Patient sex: M
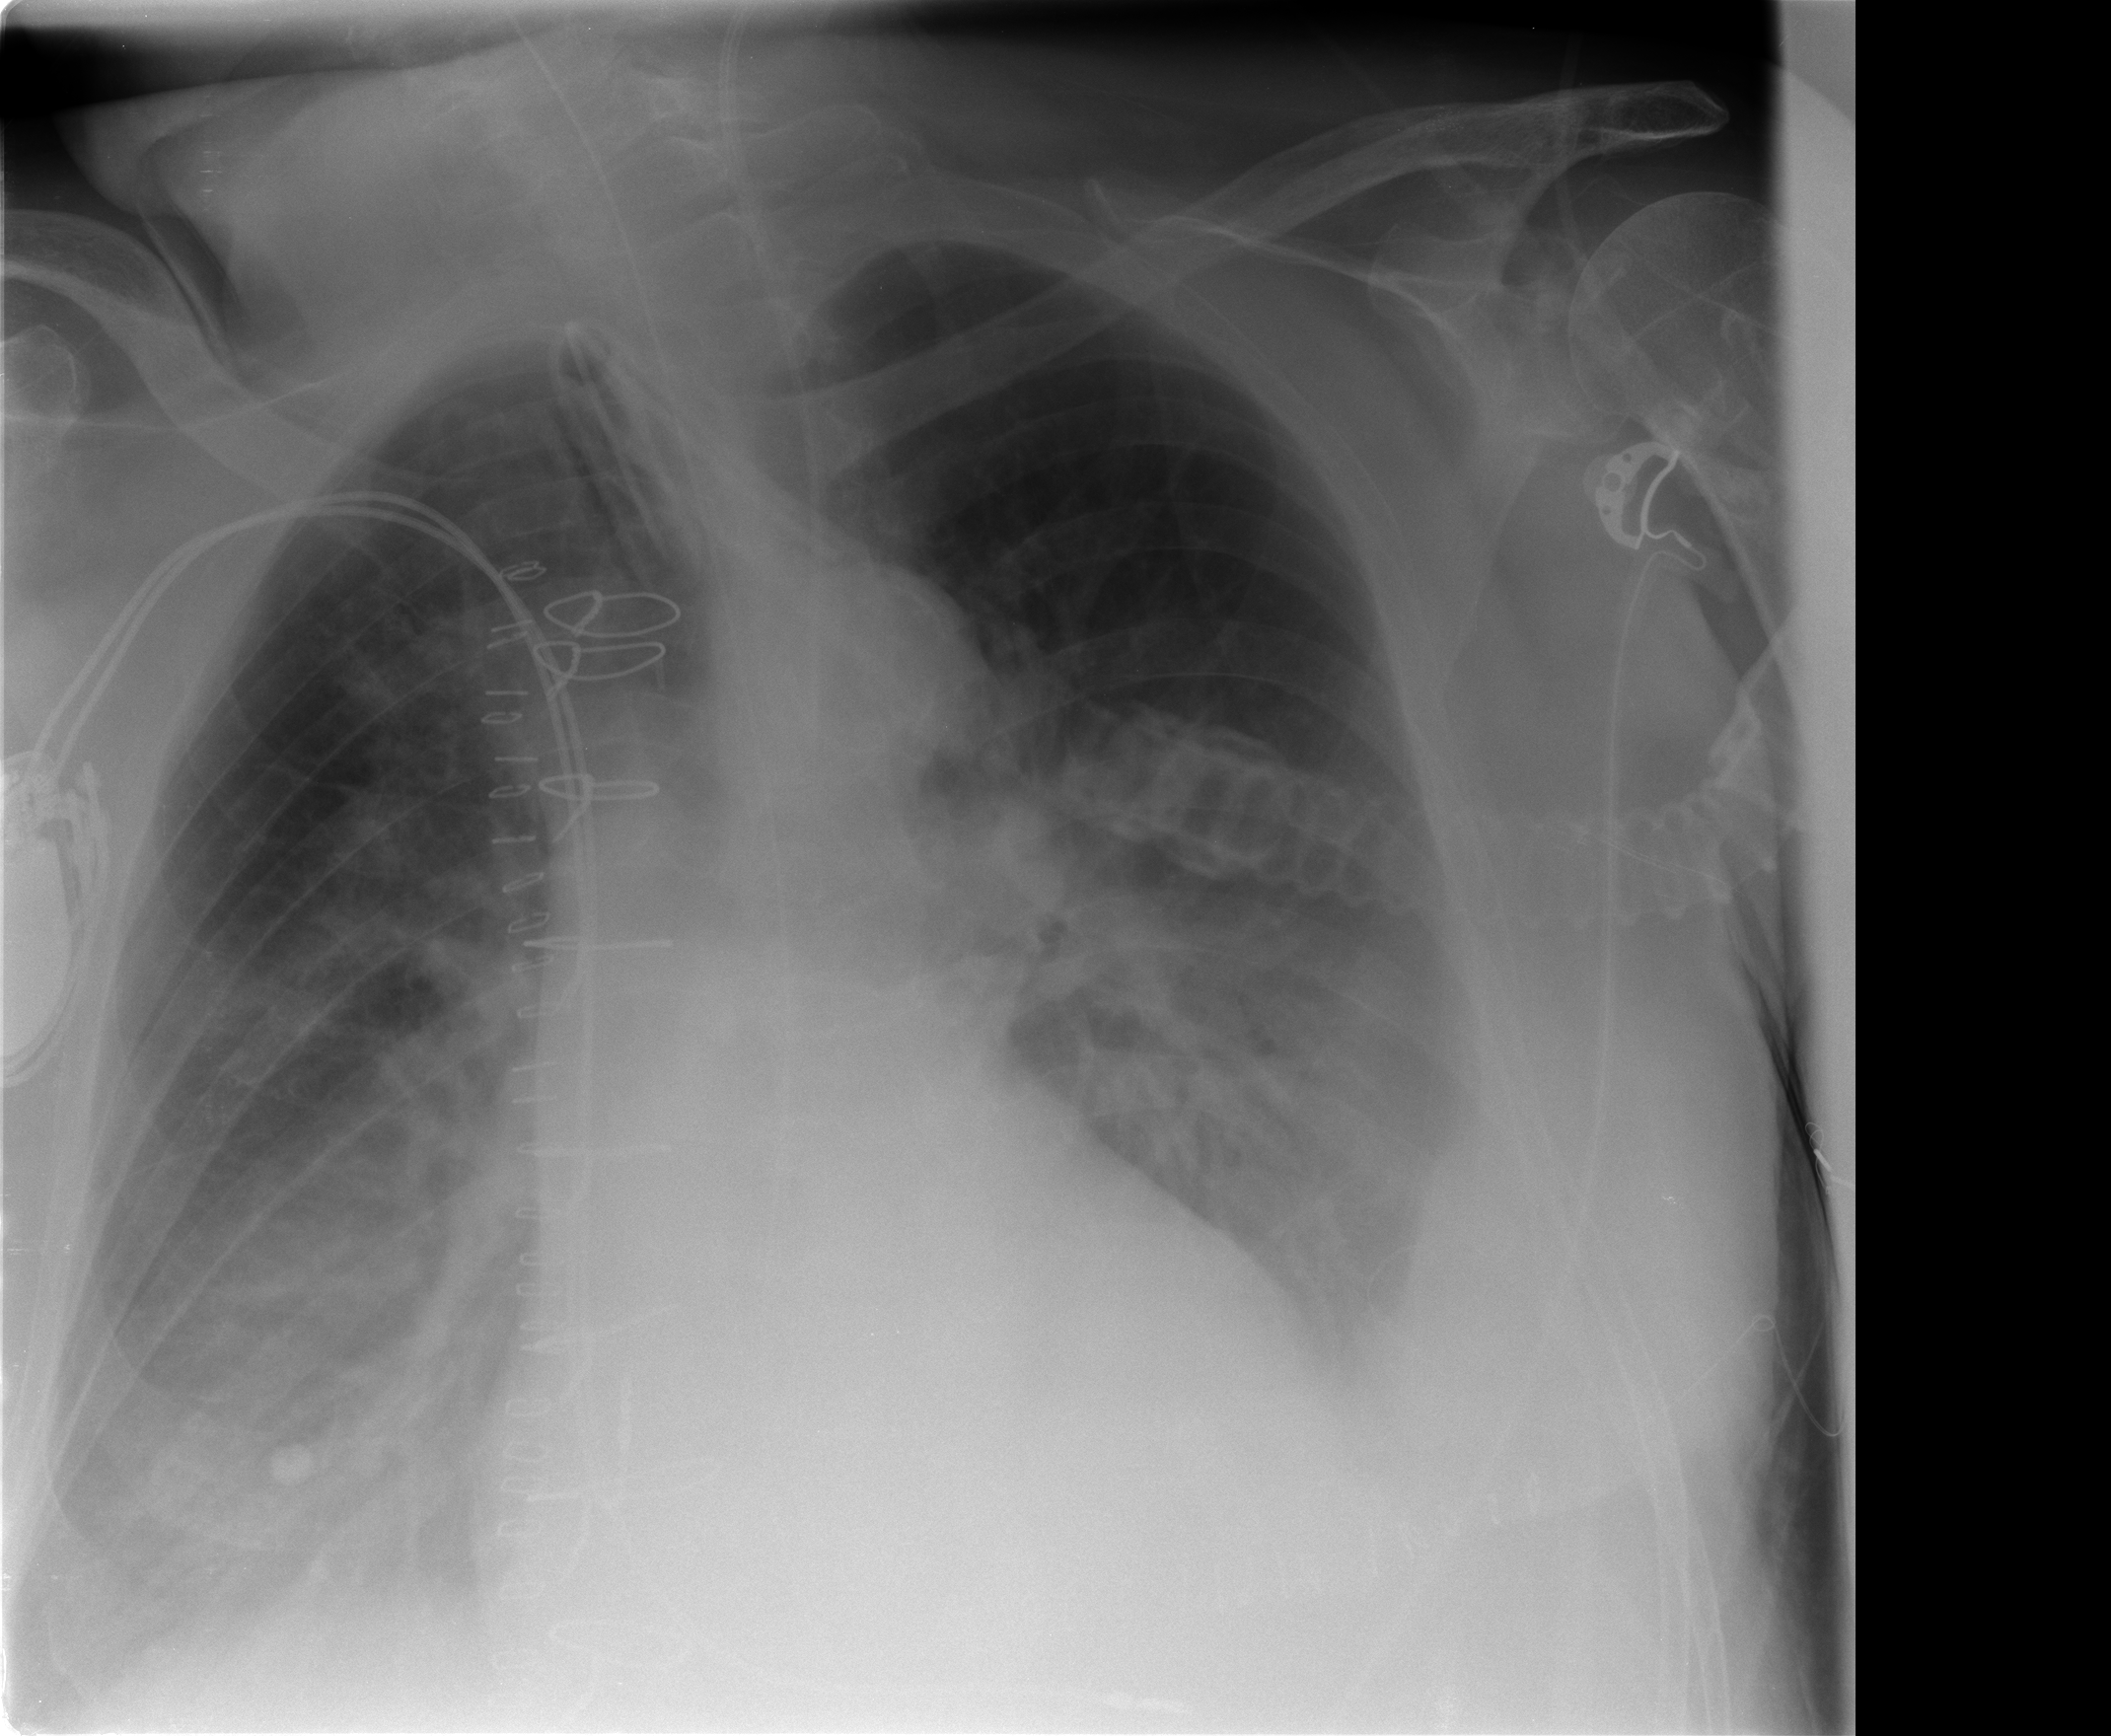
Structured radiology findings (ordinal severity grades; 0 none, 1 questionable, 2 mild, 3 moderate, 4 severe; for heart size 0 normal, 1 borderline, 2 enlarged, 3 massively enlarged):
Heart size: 0
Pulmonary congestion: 3
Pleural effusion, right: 2
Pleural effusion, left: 3
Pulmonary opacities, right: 0
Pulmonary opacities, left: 0
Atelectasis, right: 3
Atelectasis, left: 3